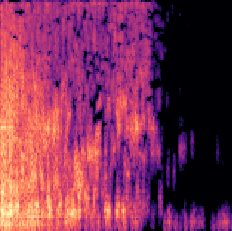
Sound class: Helicopter